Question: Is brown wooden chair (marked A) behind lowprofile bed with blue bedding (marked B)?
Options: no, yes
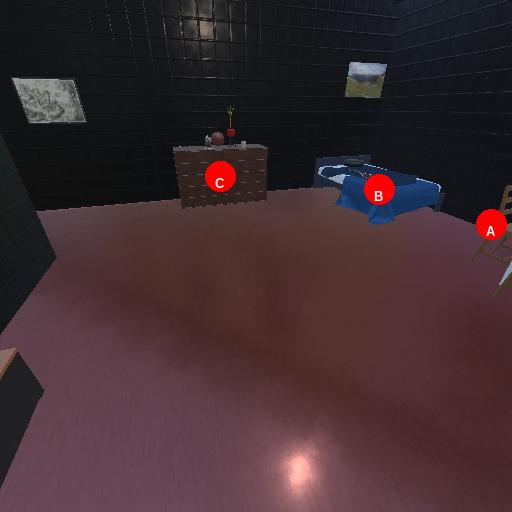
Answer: no